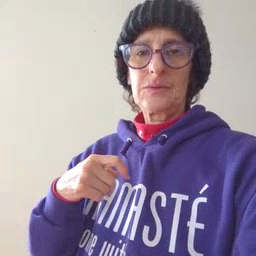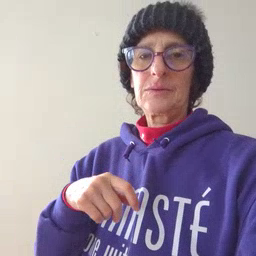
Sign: toy